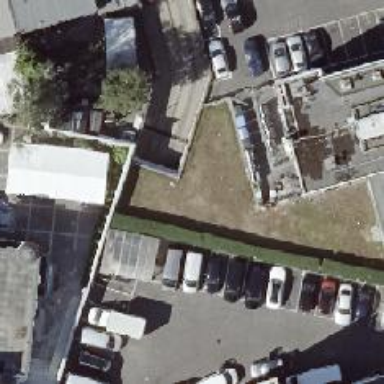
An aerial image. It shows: Parking entrance with concrete surface.